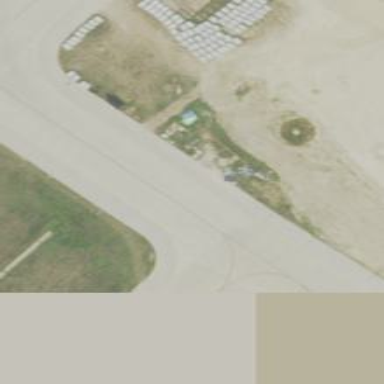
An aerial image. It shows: View of taxiway at the airport.